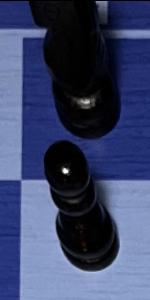
Label: Pawn_Black